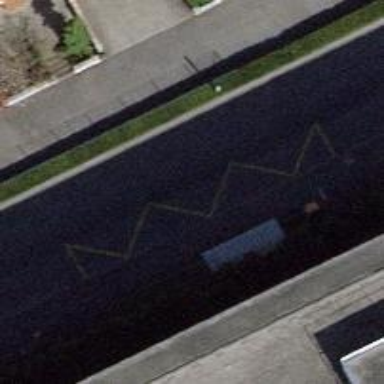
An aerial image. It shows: Bus stop with stop position for public transport.